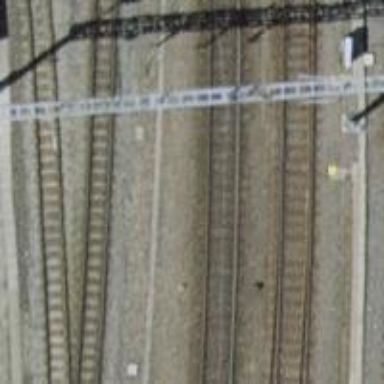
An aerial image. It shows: Bridge over railway with electrified contact lines.